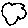
Label: cloud